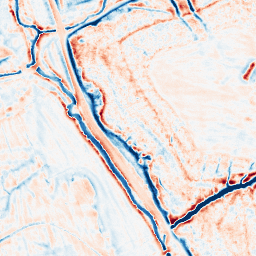
Category: edge_preserving
Decomposition family: bilateral
Decomposition parameters: d: 15
sigma_color: 150
sigma_space: 150
Upsampling method: quadratic
Upsampling parameters: scale: 4
Upsampling scale: 4